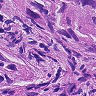
Metastatic tissue present: yes